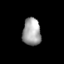
Tissue: skin
Cell type: Epithelial cells
Senescence score: 0.268
Nuclear area (px): 489
Mean DAPI intensity: 162.722